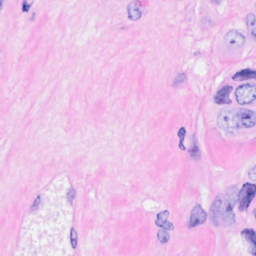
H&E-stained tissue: Breast